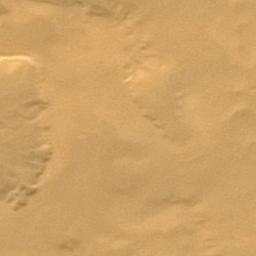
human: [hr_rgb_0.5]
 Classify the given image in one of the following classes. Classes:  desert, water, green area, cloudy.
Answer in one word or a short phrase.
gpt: desert